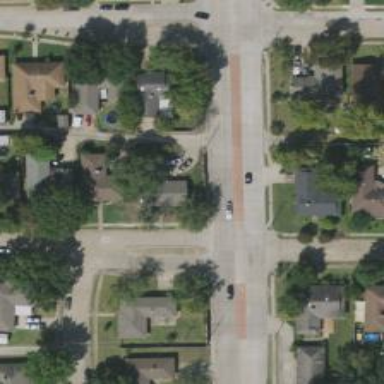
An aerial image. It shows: Alley classified as service road.